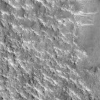
Atmospheric dust classification: not_dusty